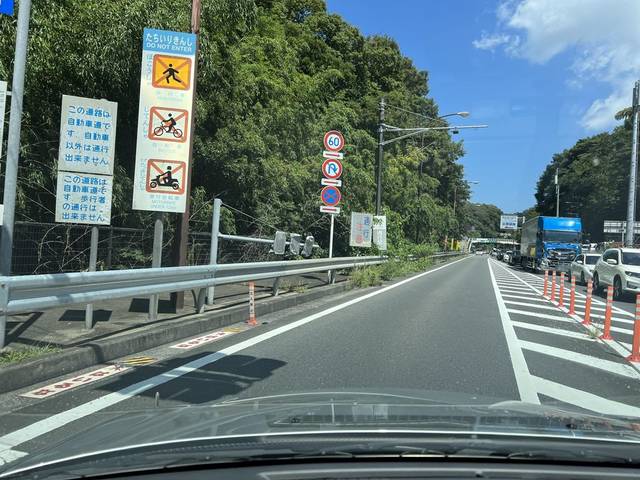
Region: Japan
Coordinates: 35.288, 139.597